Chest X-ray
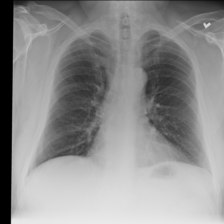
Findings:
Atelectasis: negative
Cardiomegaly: negative
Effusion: negative
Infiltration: negative
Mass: negative
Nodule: negative
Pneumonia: negative
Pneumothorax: negative
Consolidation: negative
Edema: negative
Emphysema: negative
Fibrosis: negative
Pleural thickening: negative
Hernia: negative